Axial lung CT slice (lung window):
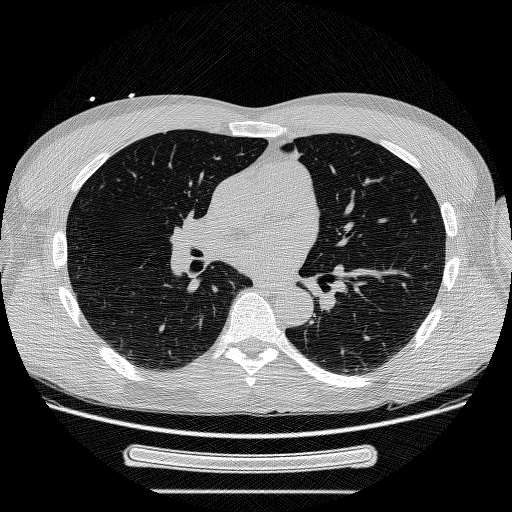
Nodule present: no